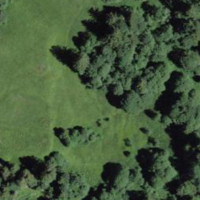
EUNIS habitat code: 41
Species observed at this site:
Tettigonia cantans